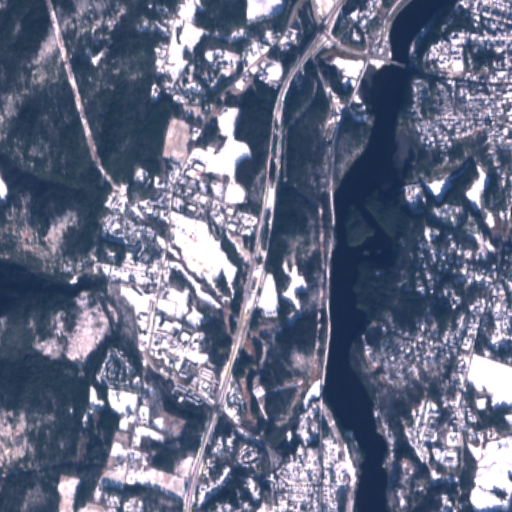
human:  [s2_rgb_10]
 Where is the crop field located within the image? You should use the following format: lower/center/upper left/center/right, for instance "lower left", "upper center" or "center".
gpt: The crop field is located in the lower left of the image.
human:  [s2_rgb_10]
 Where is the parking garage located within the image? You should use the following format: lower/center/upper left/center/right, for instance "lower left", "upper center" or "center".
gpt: The parking garage is located in the upper right of the image.
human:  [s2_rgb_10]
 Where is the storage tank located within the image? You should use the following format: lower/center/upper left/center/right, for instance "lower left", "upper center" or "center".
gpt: The storage tank is located in the center right of the image.
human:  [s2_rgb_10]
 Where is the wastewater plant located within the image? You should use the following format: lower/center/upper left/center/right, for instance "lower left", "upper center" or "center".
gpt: The wastewater plant is located in the center right of the image.
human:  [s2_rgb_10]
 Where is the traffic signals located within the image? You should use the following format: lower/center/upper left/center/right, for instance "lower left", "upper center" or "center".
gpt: The traffic signals is located in the upper right of the image.
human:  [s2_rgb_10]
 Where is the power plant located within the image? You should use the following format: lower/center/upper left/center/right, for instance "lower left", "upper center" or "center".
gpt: There is no power plant in the image.